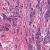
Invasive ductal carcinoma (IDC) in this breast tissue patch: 1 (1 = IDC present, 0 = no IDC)